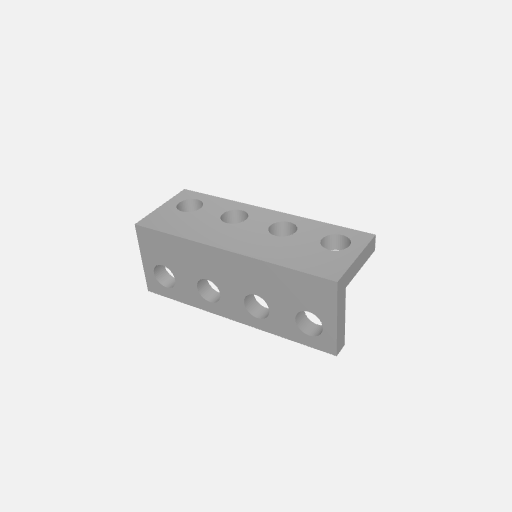
Part: LBeam4H